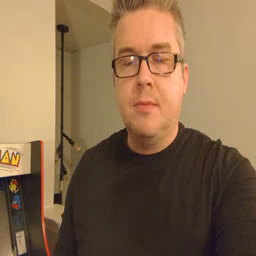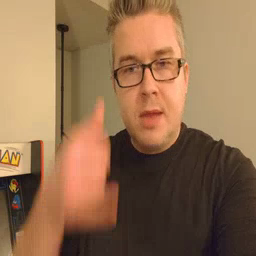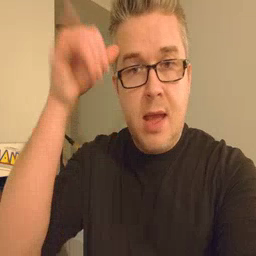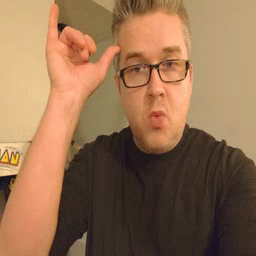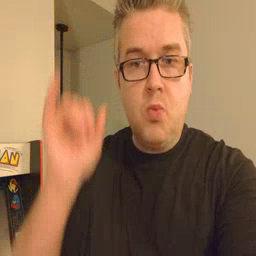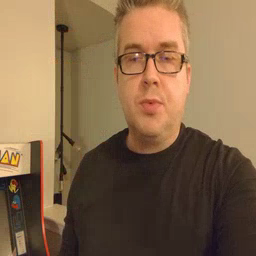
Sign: cow